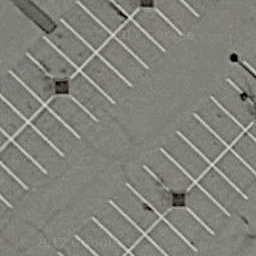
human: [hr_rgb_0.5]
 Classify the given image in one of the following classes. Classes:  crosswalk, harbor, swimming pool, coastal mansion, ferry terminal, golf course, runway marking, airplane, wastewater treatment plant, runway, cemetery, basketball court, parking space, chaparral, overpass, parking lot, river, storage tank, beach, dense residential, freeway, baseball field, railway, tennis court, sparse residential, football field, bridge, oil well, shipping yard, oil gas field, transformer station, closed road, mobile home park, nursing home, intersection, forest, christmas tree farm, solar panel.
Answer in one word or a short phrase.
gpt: parking space